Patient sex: M
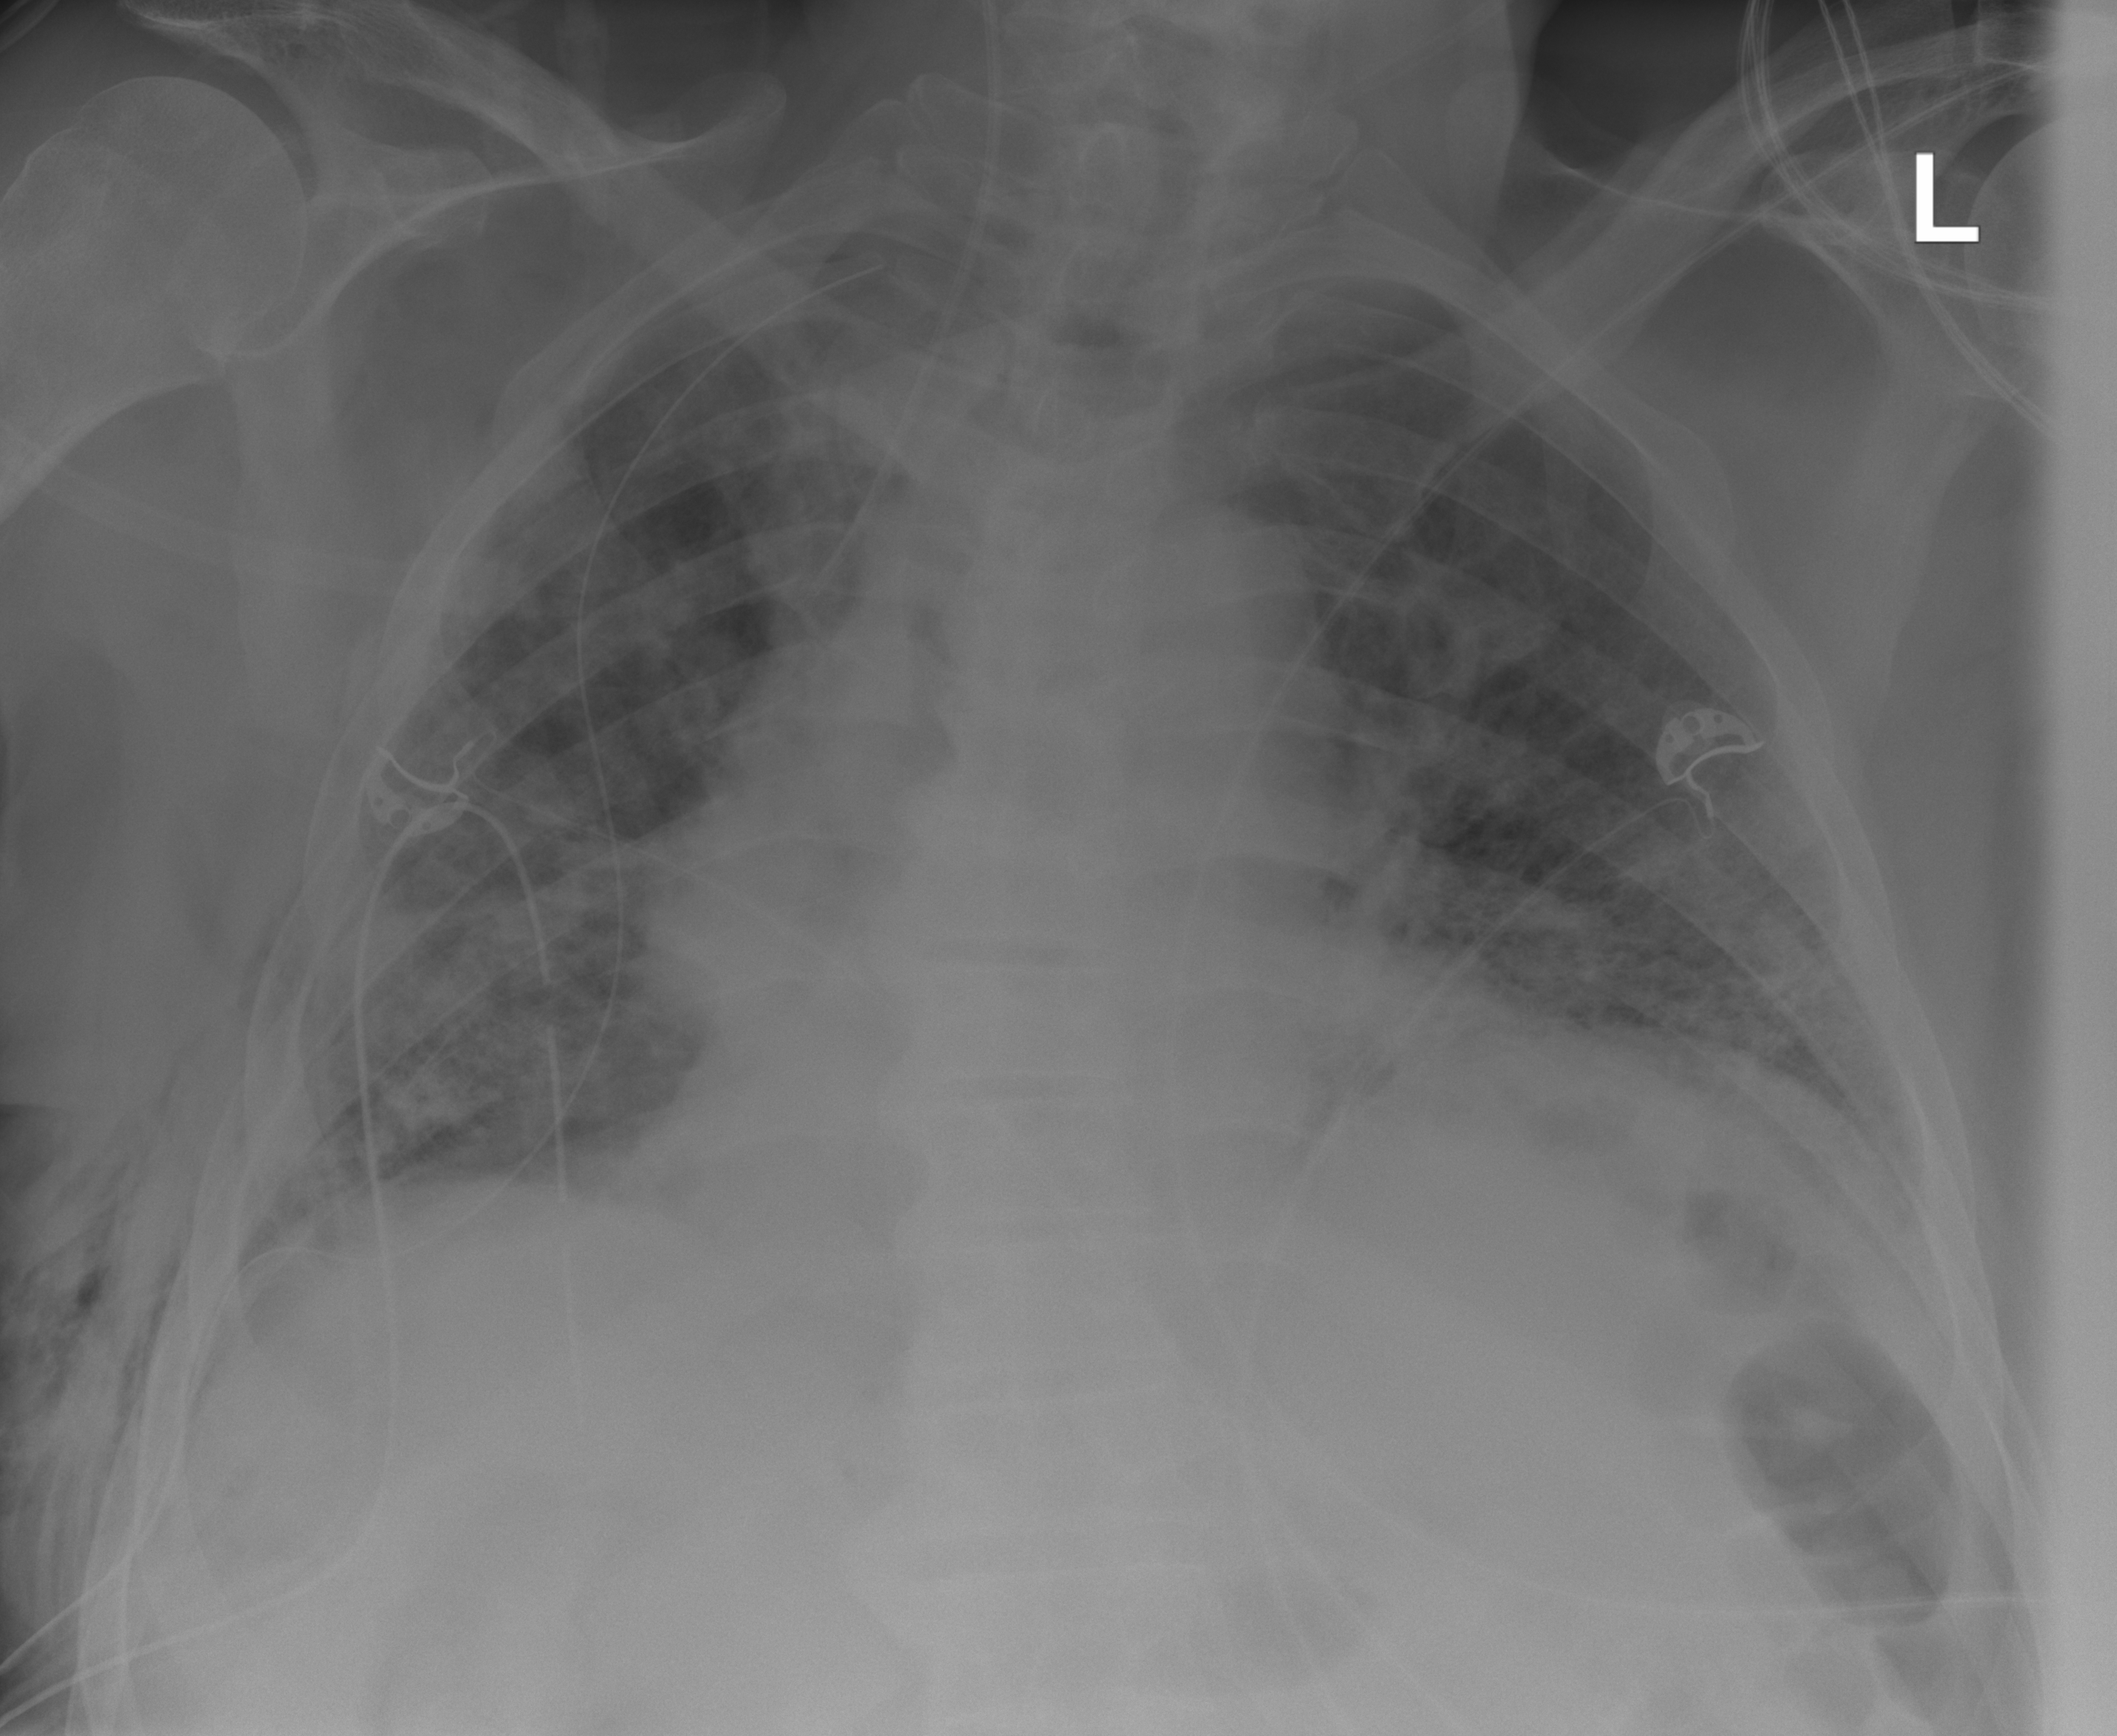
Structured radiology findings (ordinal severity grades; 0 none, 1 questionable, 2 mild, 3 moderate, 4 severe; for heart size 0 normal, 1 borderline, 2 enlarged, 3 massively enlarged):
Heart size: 2
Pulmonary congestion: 0
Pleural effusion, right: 0
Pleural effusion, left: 0
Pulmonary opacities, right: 0
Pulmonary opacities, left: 0
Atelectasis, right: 2
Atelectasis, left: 2